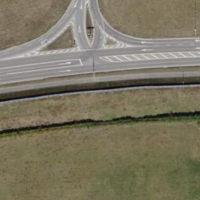
EUNIS habitat code: 57
Species observed at this site:
Ardea alba
Buteo buteo